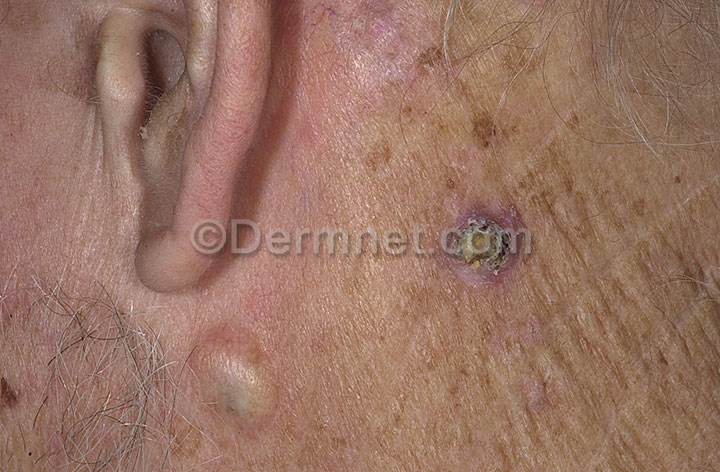
Disease: Seborrheic Keratoses and other Benign Tumors